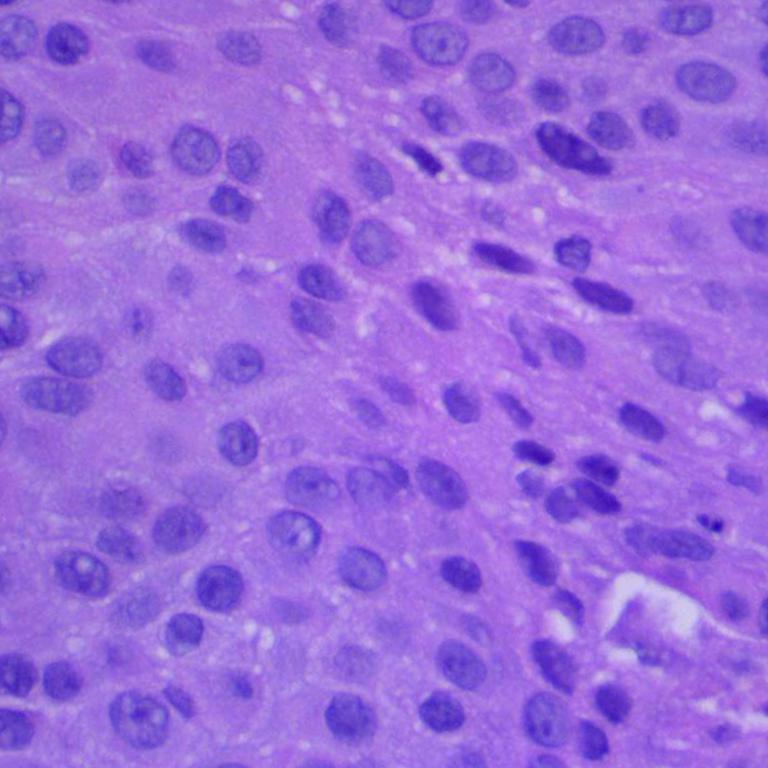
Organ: lung
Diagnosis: squamous carcinomas